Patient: sex M, age 94
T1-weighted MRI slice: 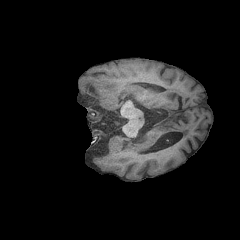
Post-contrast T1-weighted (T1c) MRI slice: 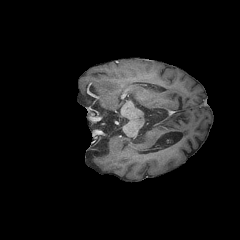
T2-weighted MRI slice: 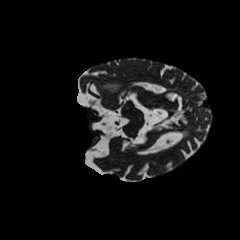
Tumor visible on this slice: yes
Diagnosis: Glioblastoma, IDH-wildtype
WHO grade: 4